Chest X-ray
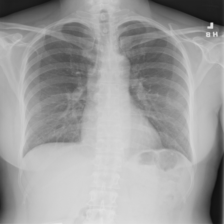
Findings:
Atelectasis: negative
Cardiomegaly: negative
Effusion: negative
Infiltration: negative
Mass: negative
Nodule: negative
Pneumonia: negative
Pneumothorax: negative
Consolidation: negative
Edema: negative
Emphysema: negative
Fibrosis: negative
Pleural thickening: negative
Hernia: negative